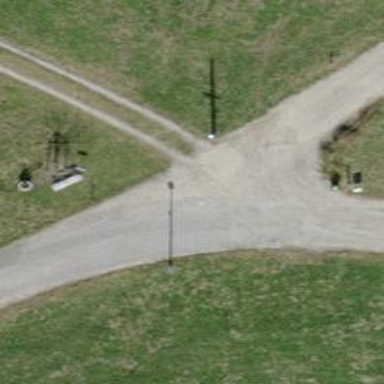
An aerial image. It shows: Guidepost providing information.